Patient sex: M
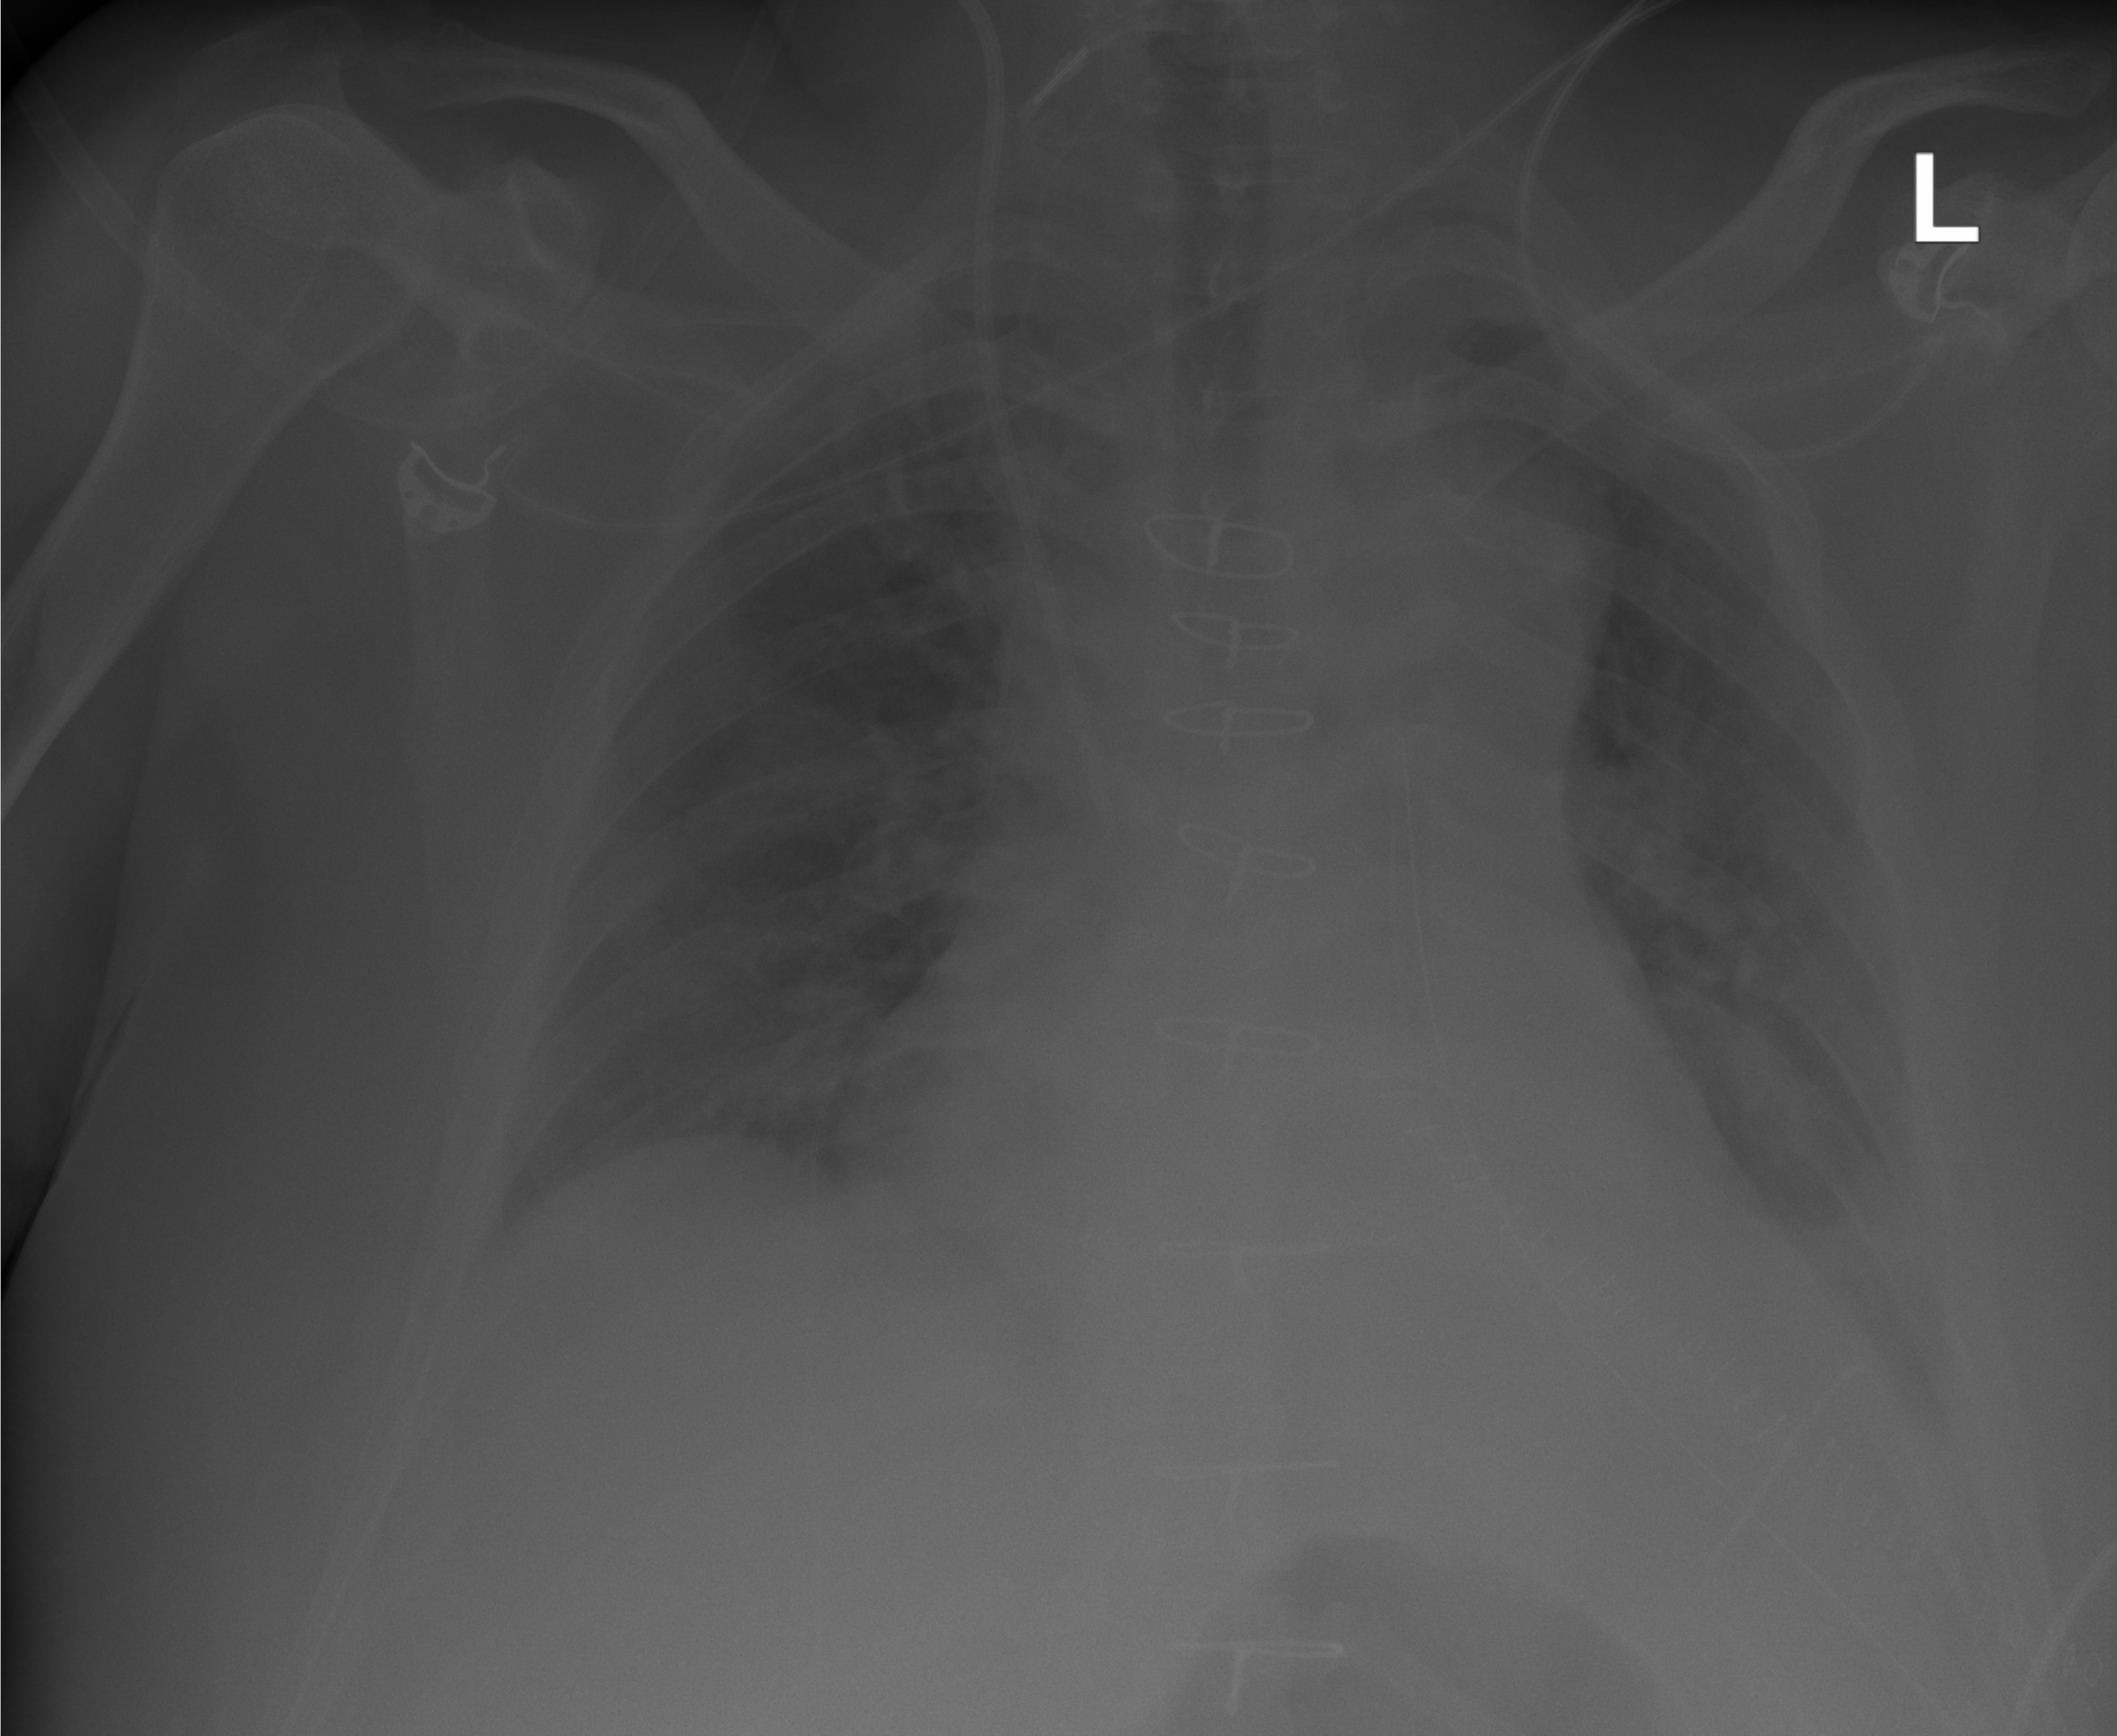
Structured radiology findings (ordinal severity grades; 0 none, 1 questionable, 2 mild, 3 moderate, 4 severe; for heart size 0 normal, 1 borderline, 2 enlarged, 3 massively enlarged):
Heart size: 0
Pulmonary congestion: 2
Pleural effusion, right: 0
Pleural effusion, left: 2
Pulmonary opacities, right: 1
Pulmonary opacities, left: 1
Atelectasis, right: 0
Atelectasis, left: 2